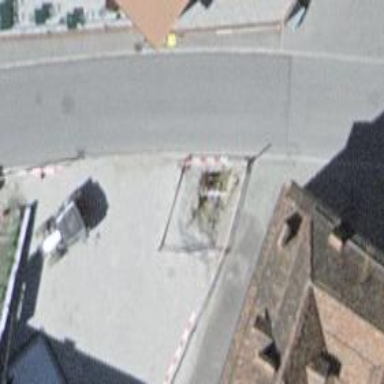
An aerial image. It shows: Bus stop with platform for public transport.